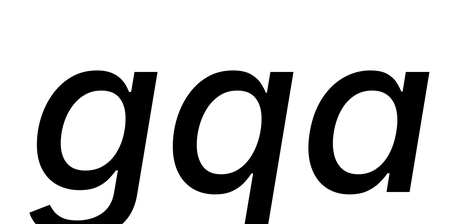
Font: Inter-Italic_Medium_Italic